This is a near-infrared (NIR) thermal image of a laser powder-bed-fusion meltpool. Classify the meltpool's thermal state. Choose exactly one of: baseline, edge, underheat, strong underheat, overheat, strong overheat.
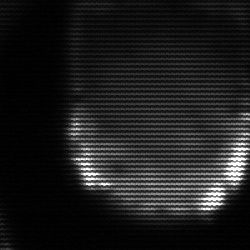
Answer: edge